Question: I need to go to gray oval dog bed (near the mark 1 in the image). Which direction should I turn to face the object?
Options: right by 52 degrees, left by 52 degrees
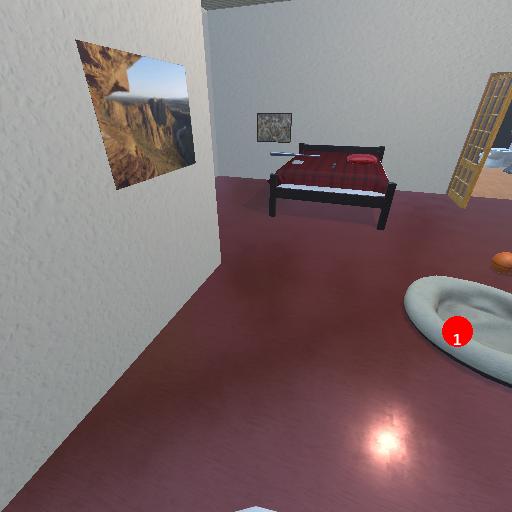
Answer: right by 52 degrees